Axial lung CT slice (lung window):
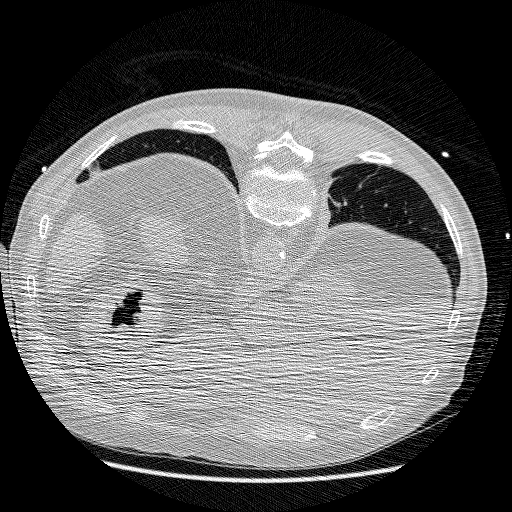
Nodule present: no